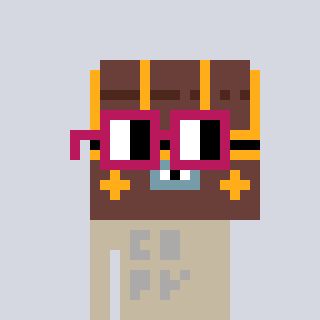
a pixel art character with square dark red glasses, a treasure chest-shaped head and a bege-colored body on a cool background